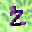
Label: 2